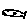
Label: fish